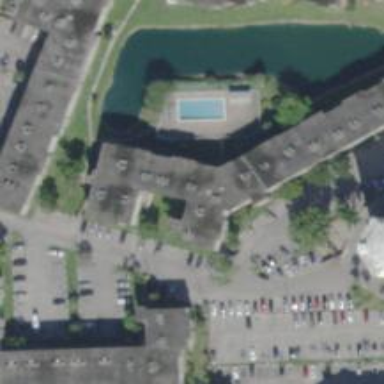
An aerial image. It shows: View of apartment building.